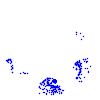
Particle: pion